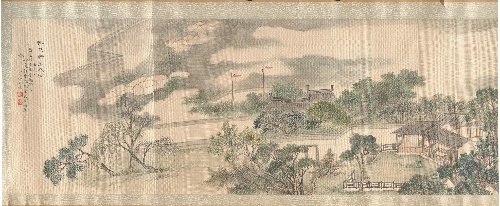
Title: 清　楊天壁　敬芝軒第貳圖　卷|Second View of the Studio for Respecting the Fungus of Longevity
Artist: Yang Tianbi
Artist bio: Chinese, active early 19th century
Date: 1825
Object type: Handscroll
Classification: Paintings
Medium: Handscroll; ink and color on silk
Culture: China
Period: Qing dynasty (1644–1911)
Dimensions: 8 3/8 x 31 in. (21.3 x 78.7 cm)
Department: Asian Art
Credit line: Gift of Heber R. Bishop, 1902
Accession year: 1902
Repository: Metropolitan Museum of Art, New York, NY
Tags: Trees|Landscapes